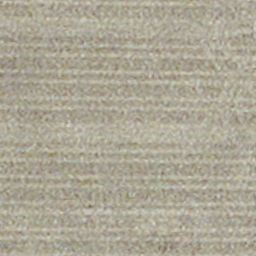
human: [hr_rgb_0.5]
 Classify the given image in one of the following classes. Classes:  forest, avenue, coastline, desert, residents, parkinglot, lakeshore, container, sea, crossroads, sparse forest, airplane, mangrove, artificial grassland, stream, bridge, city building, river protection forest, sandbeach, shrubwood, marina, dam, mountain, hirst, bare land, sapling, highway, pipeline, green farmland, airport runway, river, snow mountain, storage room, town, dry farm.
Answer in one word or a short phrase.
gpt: dry farm